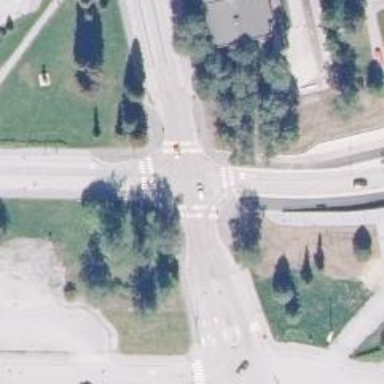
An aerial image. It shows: Uncontrolled zebra crossing on the road.